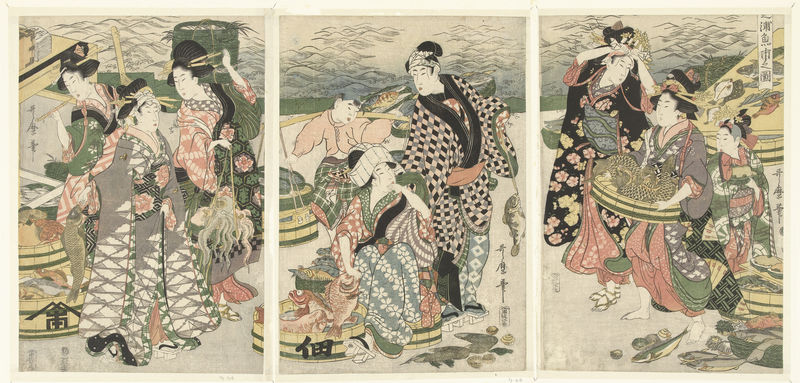
Titel: Gezicht op de vismarkt op het strand te Shiba
Künstler: Baigado Utamaro (II)
Standort: Amsterdam
Institution: Rijksmuseum
Schlagwörter: blau, gemälde, mann, meer, wasser, frauen, gelb, grün, menschen, blumen, bunt, frau, grau, kleid, kleider, männer, szene, zeichen, zeichnung, rot, muster, tablett, hügel, stoff, drei, gewänder, kind, rosa, holzschnitt, japan, schrift, fischer, körbe, last, berge, markt, hafen, essen, japonismus, korb, japanisch, barfuss, schwarze haare, tusche, verkauf, fuss, druckgrafik, einkauf, fass, china, fisch, stäbe, fässer, muscheln, träger, szenen, farbdruck, fische, dreiteilig, tonne, lebensmittel, triptychon, fischmarkt, bauchladen, kimono, japanische schriftzeichen, stöbchen